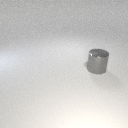
large gray metal cylinder